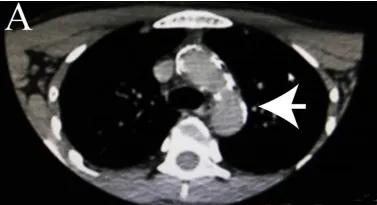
Heterotopic calcification. (A-C) Arterial calcification.
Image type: radiology (ct)